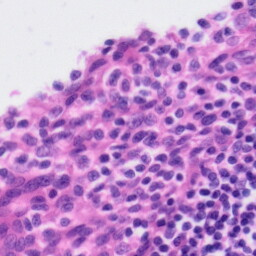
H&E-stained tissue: Tonsil